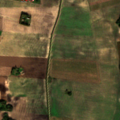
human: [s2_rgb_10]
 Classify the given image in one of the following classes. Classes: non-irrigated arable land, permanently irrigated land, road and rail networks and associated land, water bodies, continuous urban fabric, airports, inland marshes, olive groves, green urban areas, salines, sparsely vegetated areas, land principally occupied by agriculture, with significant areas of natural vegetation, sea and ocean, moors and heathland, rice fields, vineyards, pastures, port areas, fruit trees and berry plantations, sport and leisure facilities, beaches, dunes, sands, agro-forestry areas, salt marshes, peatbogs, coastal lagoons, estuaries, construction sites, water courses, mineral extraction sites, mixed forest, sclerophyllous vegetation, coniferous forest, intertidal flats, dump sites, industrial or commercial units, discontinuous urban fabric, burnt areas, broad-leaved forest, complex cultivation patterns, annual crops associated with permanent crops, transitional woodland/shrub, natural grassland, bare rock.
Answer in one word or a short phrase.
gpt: non-irrigated arable land, complex cultivation patterns, land principally occupied by agriculture, with significant areas of natural vegetation